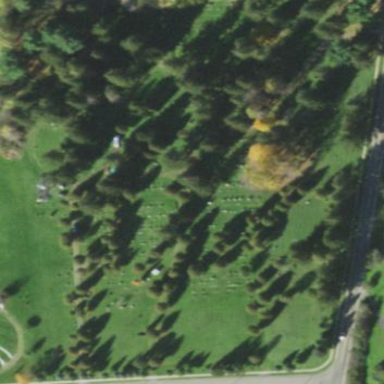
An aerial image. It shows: Cemetery.